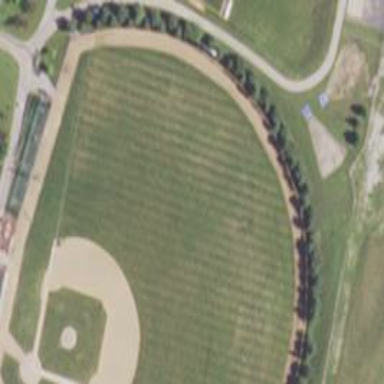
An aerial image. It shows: Baseball pitch for leisure land activities.